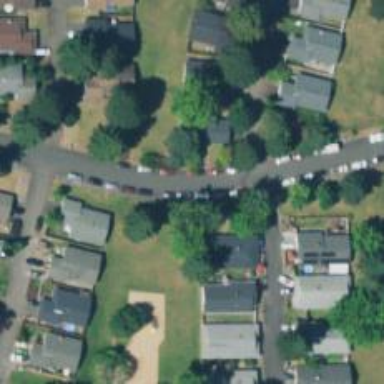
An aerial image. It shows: Residential road with sidewalk on the left.